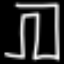
Label: pants